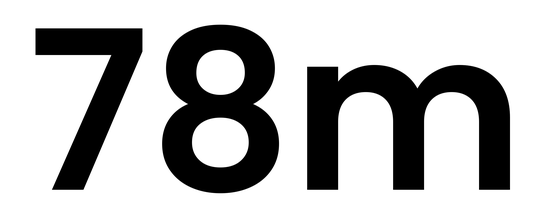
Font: Poppins-SemiBold